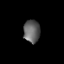
Tissue: lung
Cell type: Myeloid cells
Senescence score: 0.2285
Nuclear area (px): 368
Mean DAPI intensity: 97.554